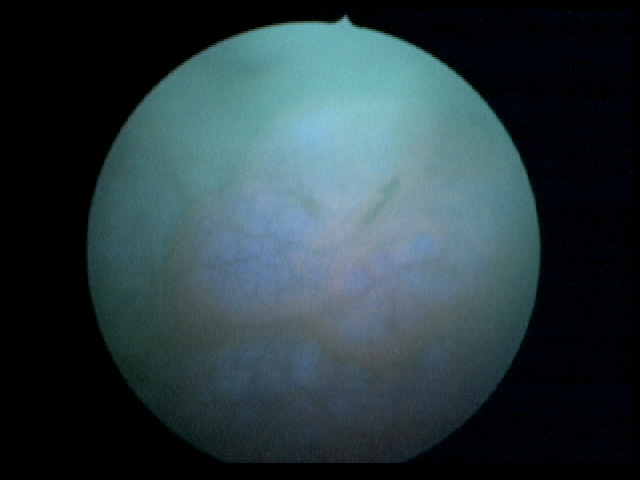
Modality: BLC
Class: Non-malignant
Subclass: CCG
Lesion: L1
Morphology: Non-papillary
Bladder cancer association: No